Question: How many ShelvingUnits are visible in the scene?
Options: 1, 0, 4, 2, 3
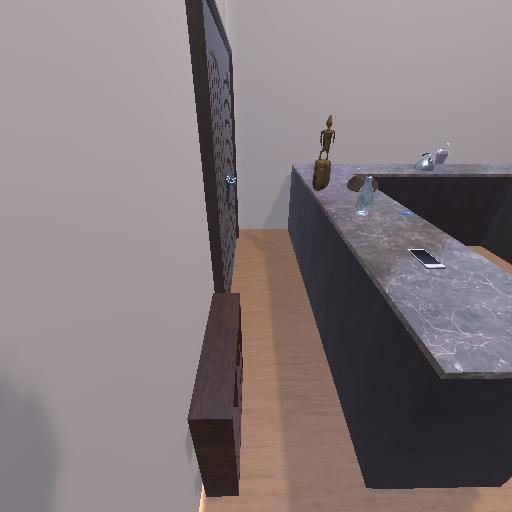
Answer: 1